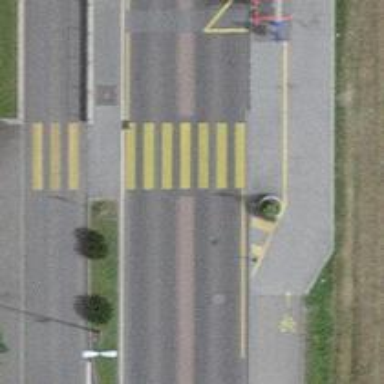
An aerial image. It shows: Uncontrolled zebra crossing on the road.